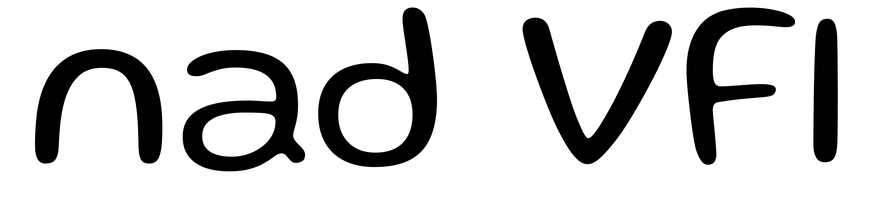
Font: Gluten_Light